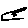
Label: star